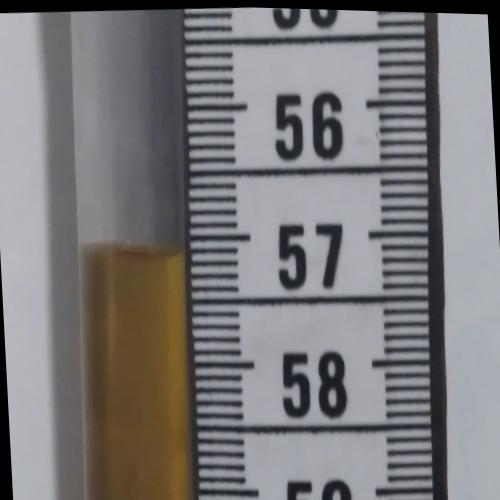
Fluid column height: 57.1 cm